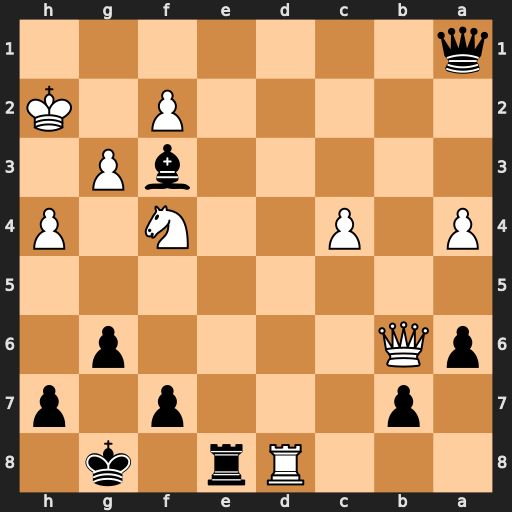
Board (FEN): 3Rr1k1/1p3p1p/pQ4p1/8/P1P2N1P/5bP1/5P1K/q7
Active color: b
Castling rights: -
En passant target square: -
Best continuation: Qh1#